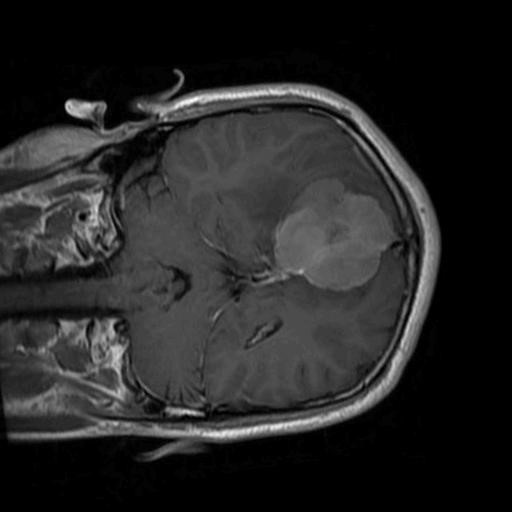
Label: brain_menin